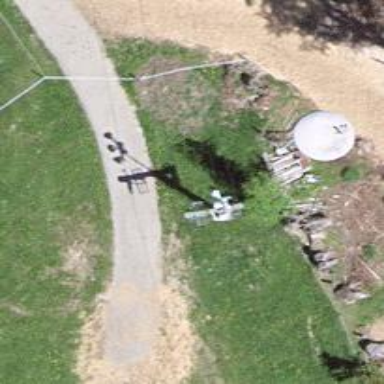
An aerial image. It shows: Pylon for aerialway.